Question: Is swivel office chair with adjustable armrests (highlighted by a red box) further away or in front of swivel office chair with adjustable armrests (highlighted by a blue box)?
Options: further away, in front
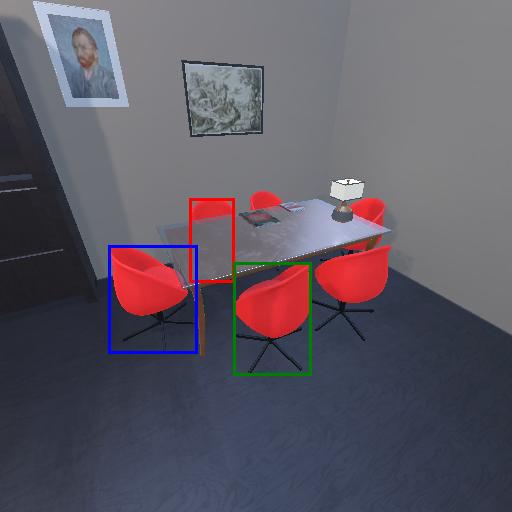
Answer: further away